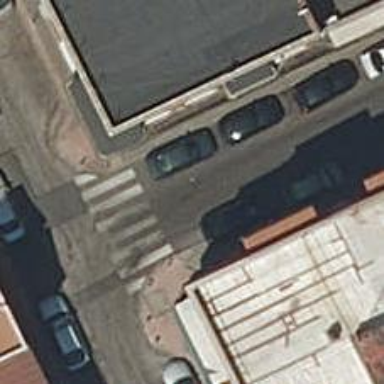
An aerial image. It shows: Uncontrolled road crossing.